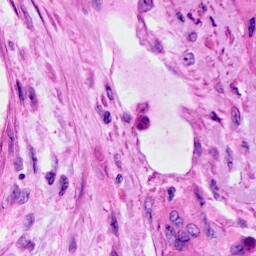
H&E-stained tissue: Cervix